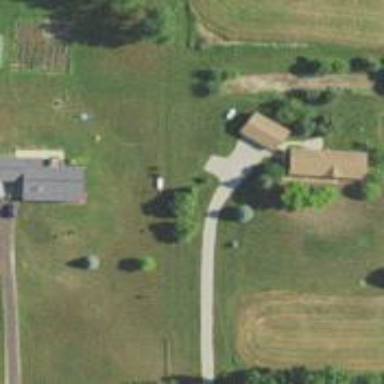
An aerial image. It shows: Driveway leading to service road.